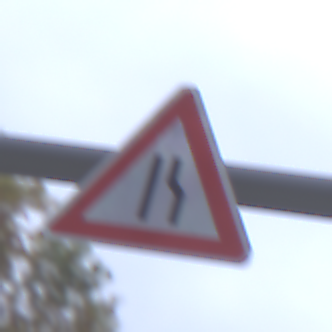
Verkehrszeichen: EinseitigVerengteFahrbahnRechts
Umgebung: Outdoor, Urban
Tageszeit: MorningAfternoon
Wetter: Overcast
Licht: Natural
Jahreszeit: NotSpecified
Kontrast: LowContrast